Question:
I have three separate columns: 'Link_Id', 'NEW', 'Length' in a data frame.
I want to group similar 'Link_Id's together and then collect their 'Length' values, out of those having the maximum 'Length' value I want to return their ('Link_Id') and ('NEW') column values.
'''
import pandas as pd
# List all columns you want to include in the dataframe. I include all with:
cols = ['LINK_ID', 'NEW', 'Length'] # Or list them manually: ['kommunnamn', 'kkod', ... ]
# A generator to yield one row at a time
datagen = ([f[col] for col in cols] for f in vlayer.getFeatures())
df = pd.DataFrame.from_records(data=datagen, columns=cols)
dff = df.groupby((df['LINK_ID'].shift() != df['LINK_ID']).cumsum())
for k, v in dff:
print(f'[group {k}]')
print(v)
result = df.groupby('LINK_ID').agg({'Length': ['max']})
'''
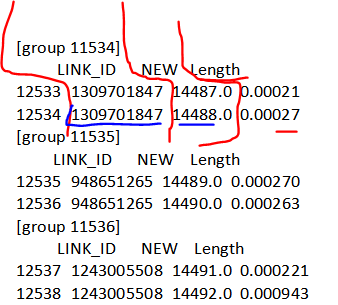
Answer: IIUC, try:
'''
result = df.loc[df.groupby("LINK_ID")["Length"].idxmax()]
'''